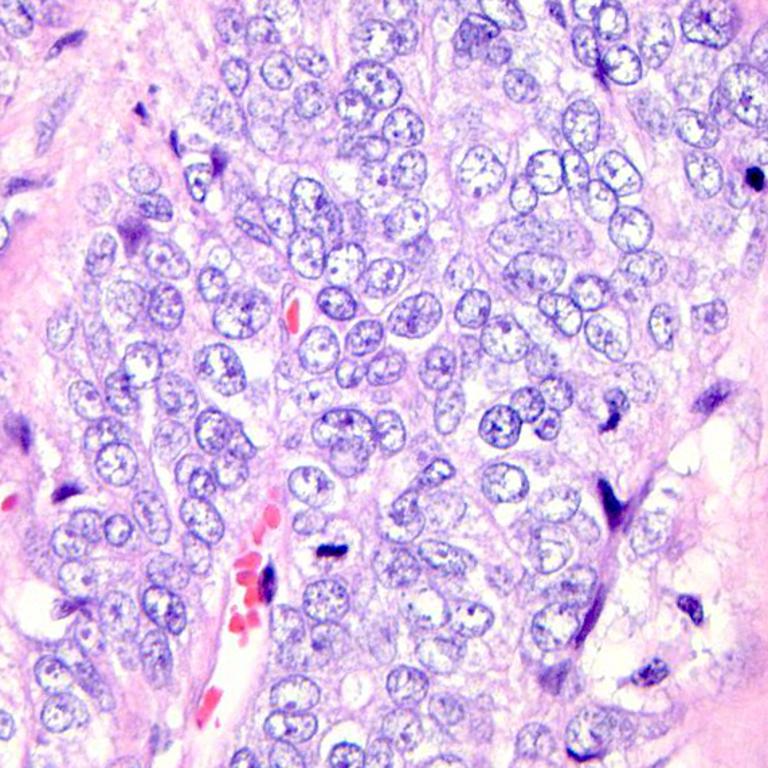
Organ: colon
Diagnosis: adenocarcinomas